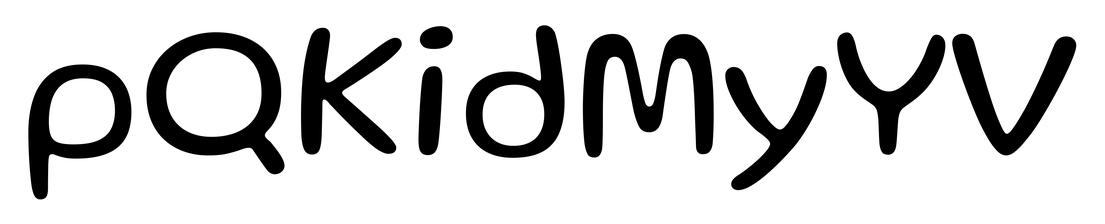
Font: Gluten_Light